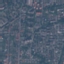
Land use / land cover: Residential